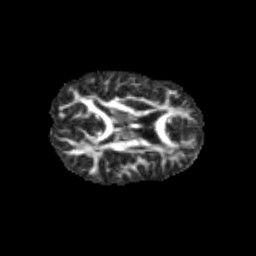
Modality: FA
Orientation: axial
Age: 11
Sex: female
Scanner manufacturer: siemens
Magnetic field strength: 3 T
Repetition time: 3.8 s
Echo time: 0.07 s